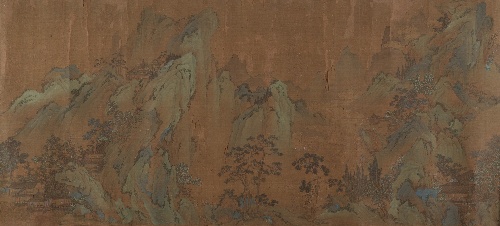
Artist: Unidentified artist|Qiu Ying
Artist bio: |Chinese, ca. 1495–1552
Object type: Handscroll
Classification: Paintings
Medium: Handscroll; ink and color on silk
Culture: China
Period: Ming dynasty (?) (1368–1644)
Dimensions: (a.) 14 15/16 x 94 1/2 in. (37.9 x 240 cm);
(b.) 51 x 14 3/8 in. (129.5 x 36.5 cm)
Department: Asian Art
Credit line: Gift of the Pierpont Morgan Library, 1954
Accession year: 1954
Repository: Metropolitan Museum of Art, New York, NY
Tags: Landscapes